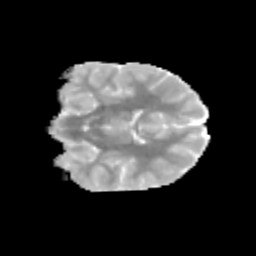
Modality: MD
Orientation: coronal
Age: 11
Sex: male
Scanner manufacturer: siemens
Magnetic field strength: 3 T
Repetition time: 3.8 s
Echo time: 0.07 s